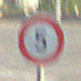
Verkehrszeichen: Geschwindigkeit5
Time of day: MorningAfternoon
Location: Outdoor (Suburban)
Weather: PartlyCloudy
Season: NotSpecified
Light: Natural